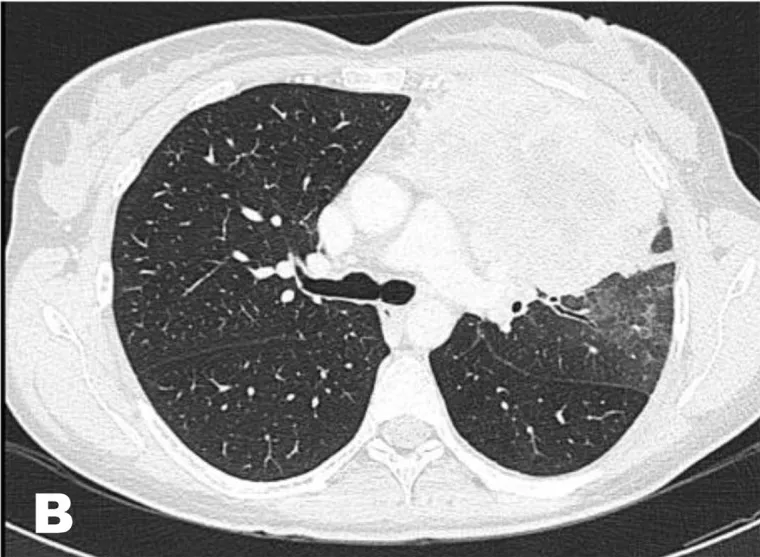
Computed tomography of thorax: left upper lobe solid mass.
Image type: radiology (ct)